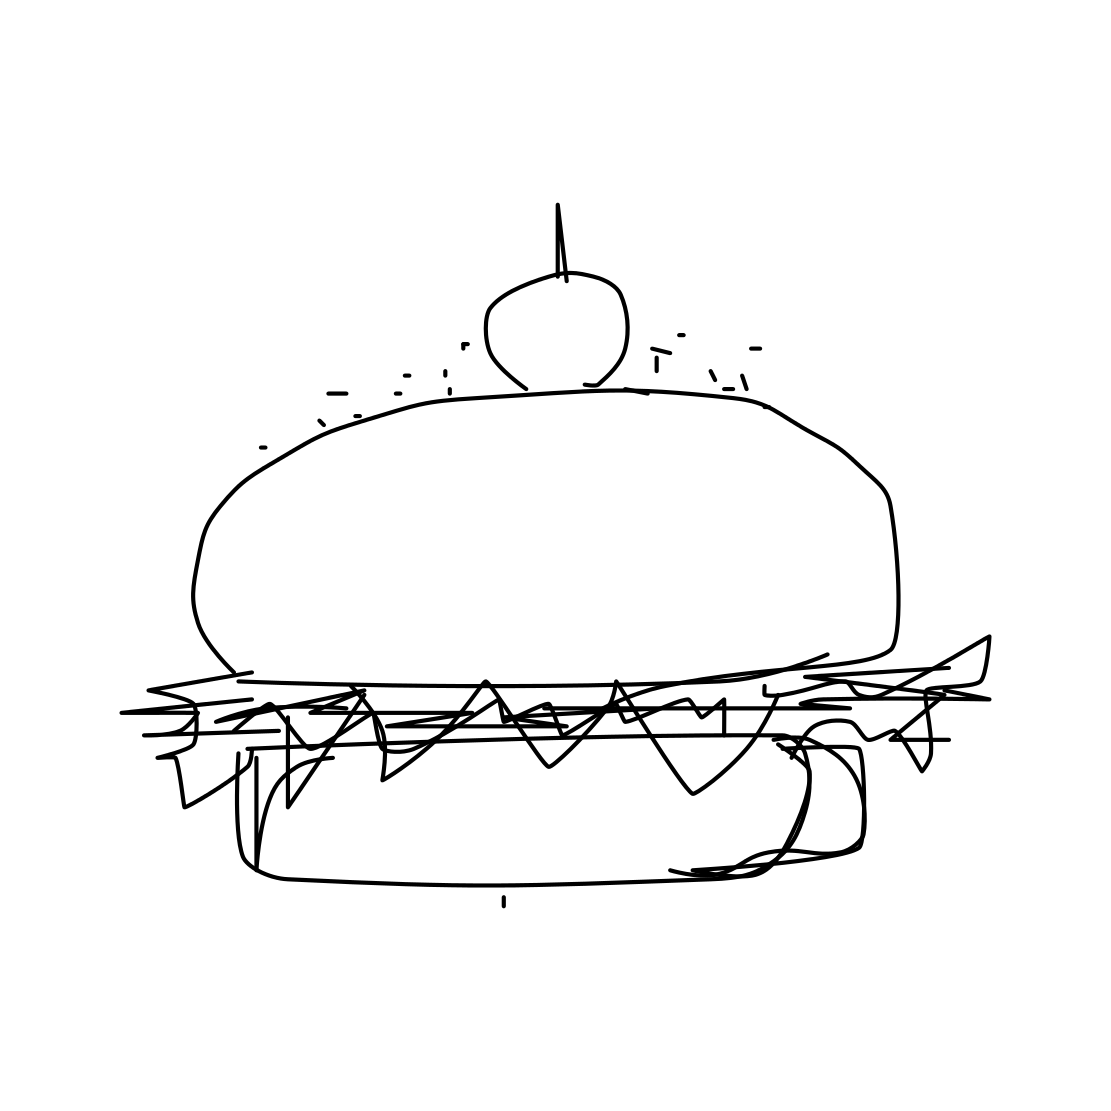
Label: hamburger